Field crop: maize
Growth stage: 2
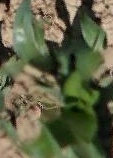
Species: maize